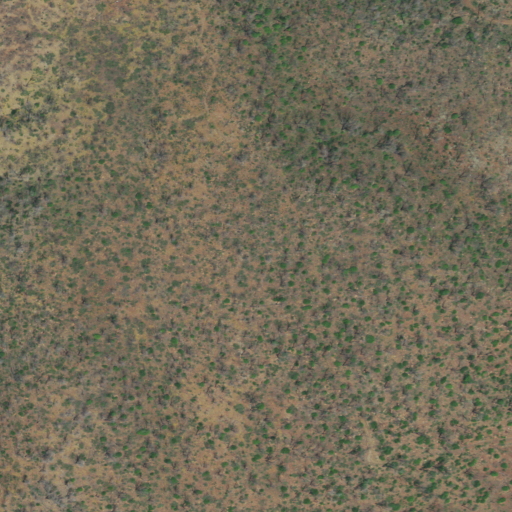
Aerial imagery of mountain in California named Red Mountain containing shrub, grassland, and mixed forest